Aerial crown-view tile of a tropical tree (Barro Colorado Island, Panama), acquired 20241112:
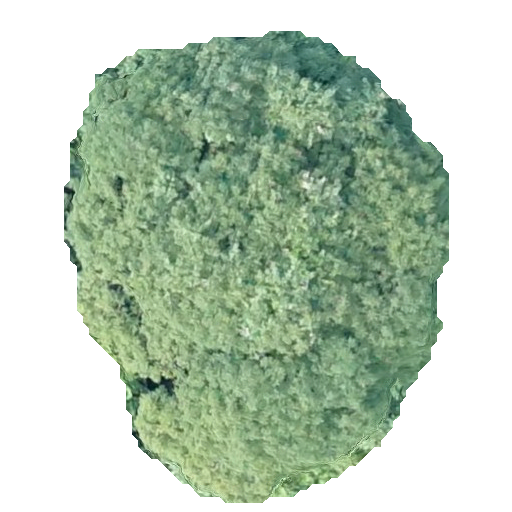
Species: Astronium graveolens
GBIF accepted scientific name: Astronium graveolens
Crown area: 217.121 m²